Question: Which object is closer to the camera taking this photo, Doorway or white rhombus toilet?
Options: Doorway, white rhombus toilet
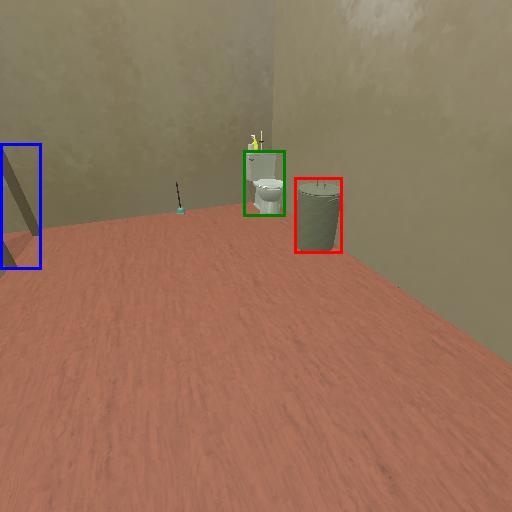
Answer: Doorway